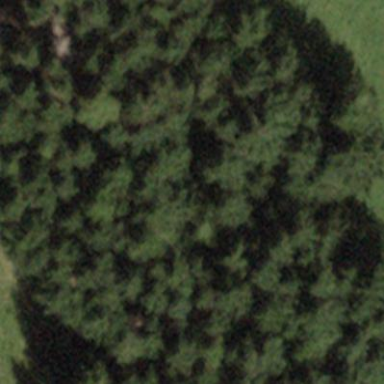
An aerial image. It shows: Forest area.